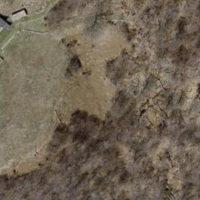
EUNIS habitat code: 32
Species observed at this site:
Milvus milvus